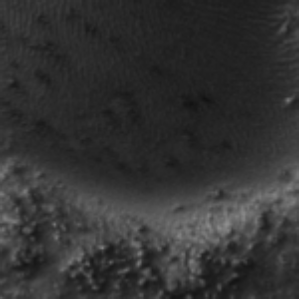
Label: frost